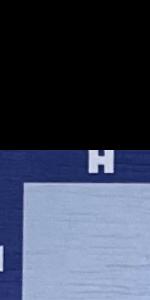
Label: Empty